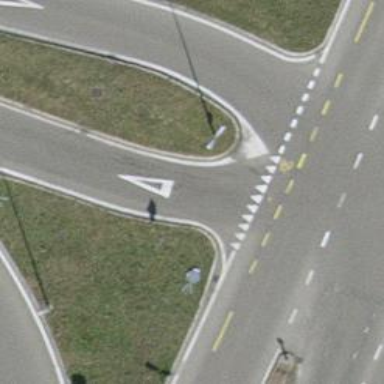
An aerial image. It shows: Road with "give way" sign.